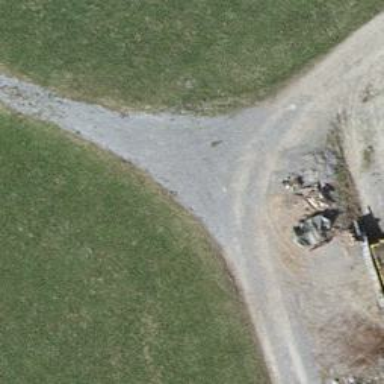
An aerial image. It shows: Compacted track road with grade3 tracktype.